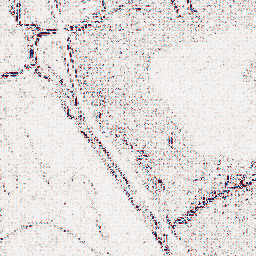
Category: wavelet
Decomposition family: wavelet_reverse_biorthogonal
Decomposition parameters: wavelet: rbio1.3
level: 1
Upsampling method: bilinear
Upsampling parameters: scale: 8
Upsampling scale: 8